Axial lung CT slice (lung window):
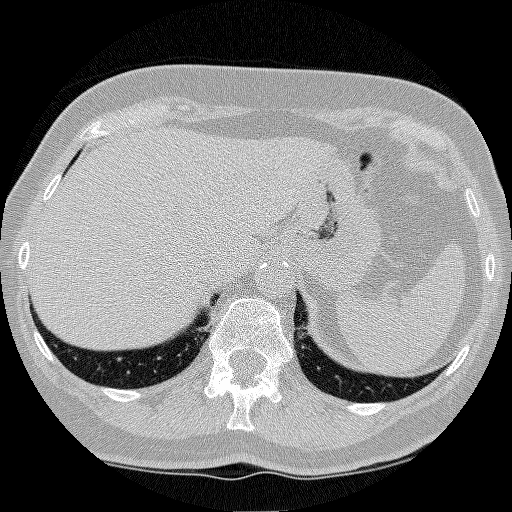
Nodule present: no